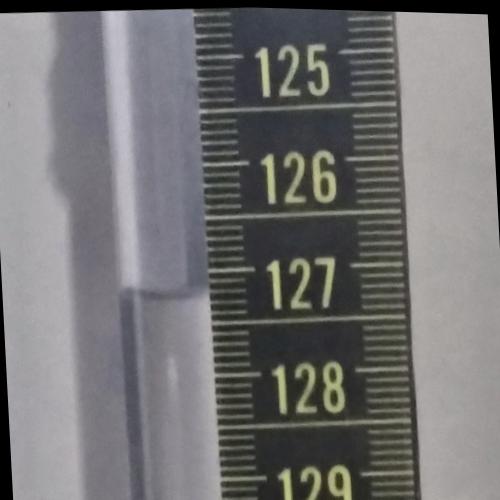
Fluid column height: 127.3 cm